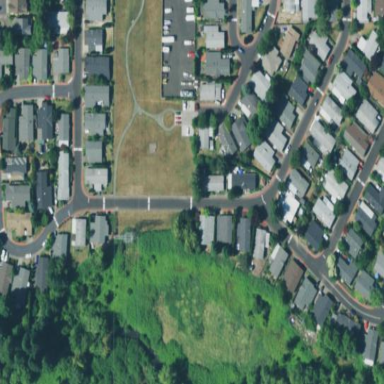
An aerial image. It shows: Residential area designated as trailer park.